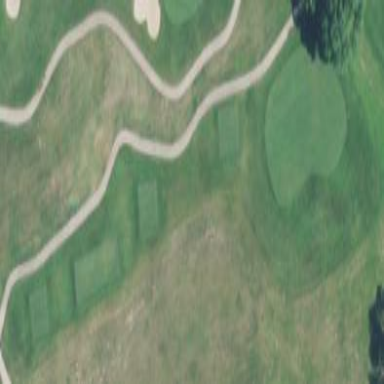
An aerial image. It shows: Area of rough grass used for golf.